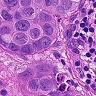
Metastatic tissue present: yes